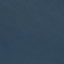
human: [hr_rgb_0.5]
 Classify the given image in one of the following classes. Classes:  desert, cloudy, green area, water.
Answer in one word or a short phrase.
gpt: water